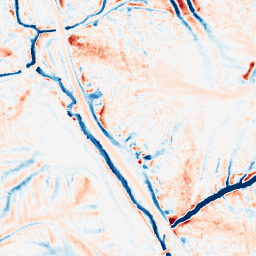
Category: edge_preserving
Decomposition family: median
Decomposition parameters: size: 15
Upsampling method: sinc_blackman
Upsampling parameters: scale: 2
kernel_size: 4
Upsampling scale: 2